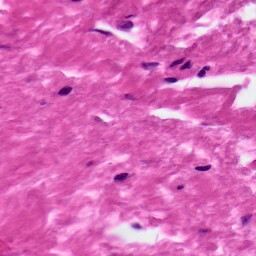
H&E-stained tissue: Ovarian